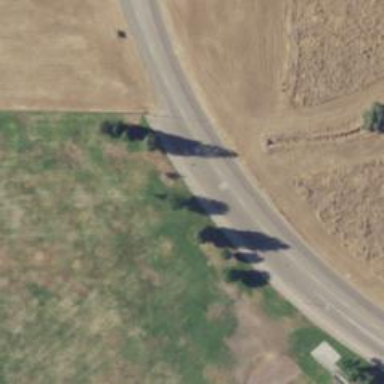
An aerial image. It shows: Tertiary road.